Field crop: maize
Growth stage: 2
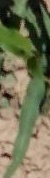
Species: maize